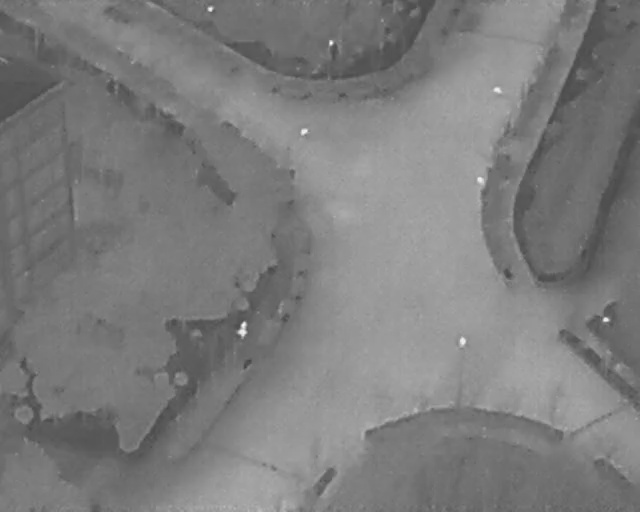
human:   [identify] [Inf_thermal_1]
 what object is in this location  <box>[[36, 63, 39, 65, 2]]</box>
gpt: <ref>1 medium person at the center</ref>